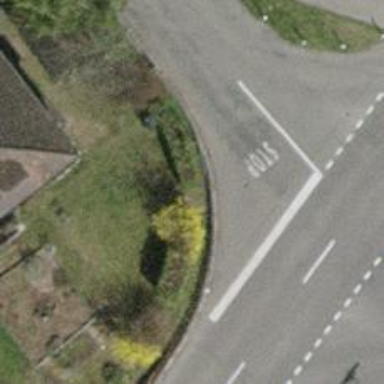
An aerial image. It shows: Hedge barrier.